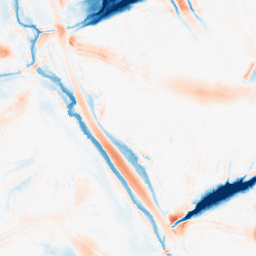
Category: morphological
Decomposition family: tophat_combined
Decomposition parameters: size: 20
Upsampling method: regularized
Upsampling parameters: scale: 2
lambda_reg: 0.001
Upsampling scale: 2